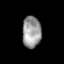
Tissue: prostate
Cell type: T cells
Senescence score: 0.3571
Nuclear area (px): 583
Mean DAPI intensity: 152.762